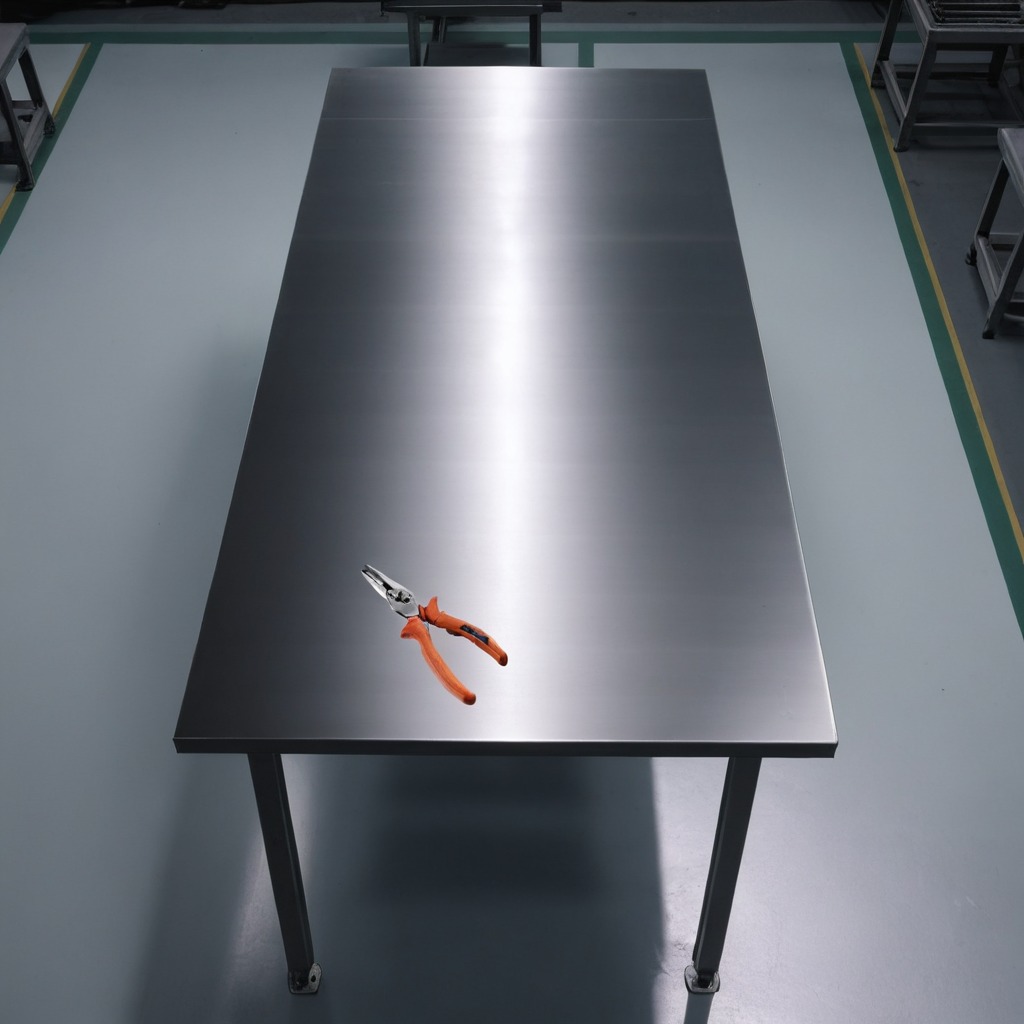
A plier is lying on the tabletop in the evening.